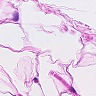
Metastatic tissue present: no